Interaction volume radius: 5 \u00c5
Interaction volume height: 30 \u00c5
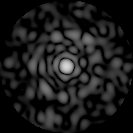
Disorder parameter: 0.8274